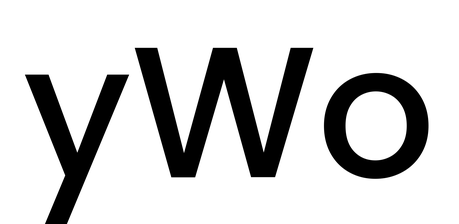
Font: Poppins-Medium